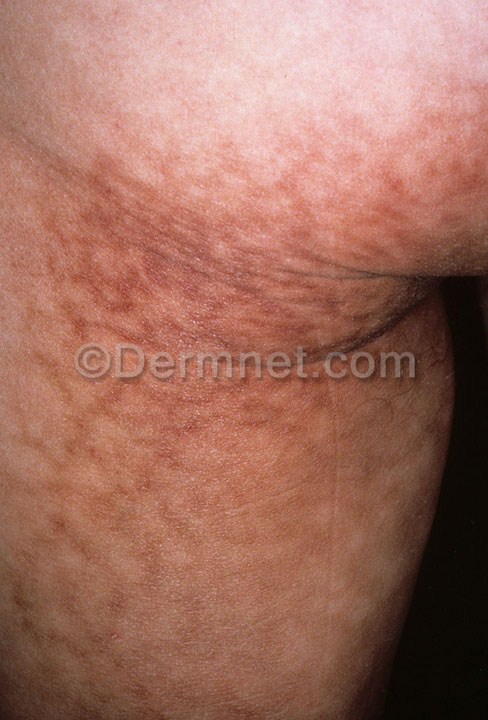
Disease: Light Diseases and Disorders of Pigmentation